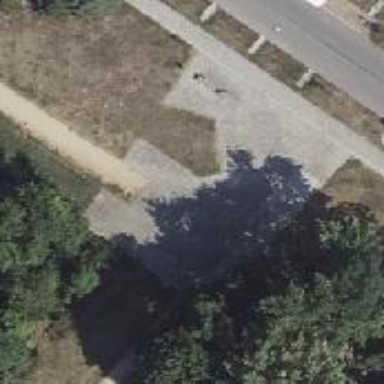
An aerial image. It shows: Footway.